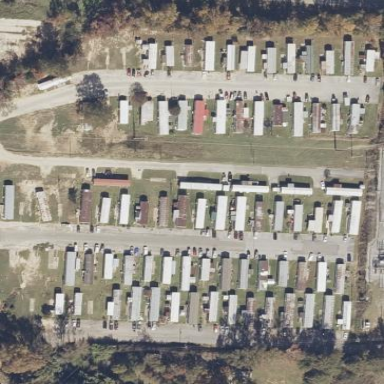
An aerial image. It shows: Residential area known as trailer park.